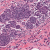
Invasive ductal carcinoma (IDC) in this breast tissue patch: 1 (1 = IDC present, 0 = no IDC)